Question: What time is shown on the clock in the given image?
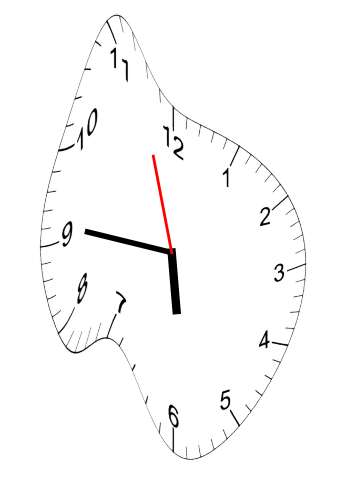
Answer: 05:45:57